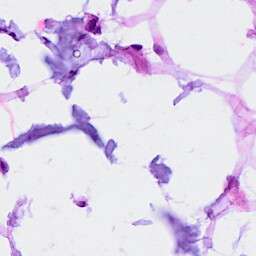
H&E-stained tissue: Breast